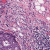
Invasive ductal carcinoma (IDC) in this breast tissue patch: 0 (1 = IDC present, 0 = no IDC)